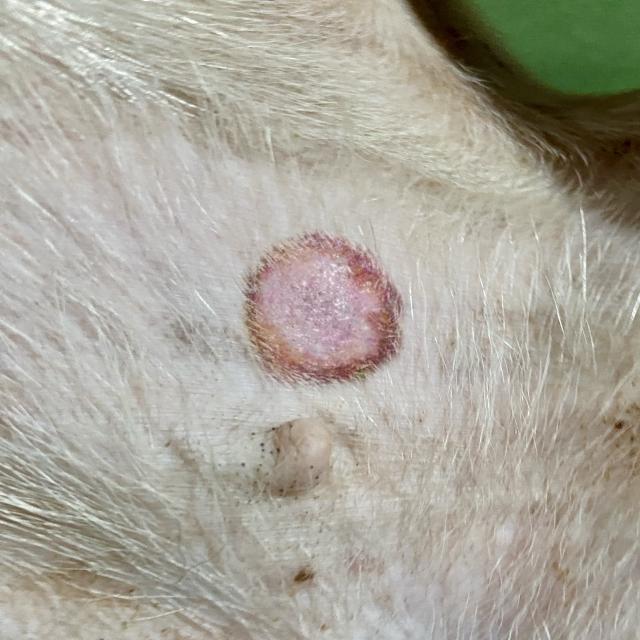
Canine ringworm (Dermatophytosis) — fungal infection caused by Microsporum or Trichophyton. Presents with circular alopecia, scaling, crusting, and broken hairs.